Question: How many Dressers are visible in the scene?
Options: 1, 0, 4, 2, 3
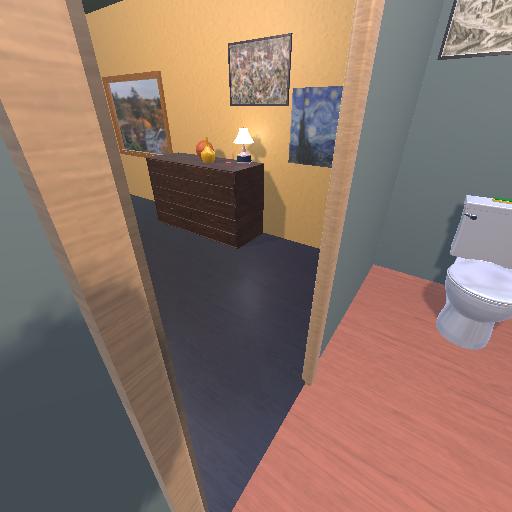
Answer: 1